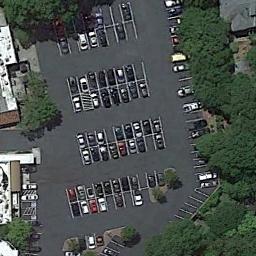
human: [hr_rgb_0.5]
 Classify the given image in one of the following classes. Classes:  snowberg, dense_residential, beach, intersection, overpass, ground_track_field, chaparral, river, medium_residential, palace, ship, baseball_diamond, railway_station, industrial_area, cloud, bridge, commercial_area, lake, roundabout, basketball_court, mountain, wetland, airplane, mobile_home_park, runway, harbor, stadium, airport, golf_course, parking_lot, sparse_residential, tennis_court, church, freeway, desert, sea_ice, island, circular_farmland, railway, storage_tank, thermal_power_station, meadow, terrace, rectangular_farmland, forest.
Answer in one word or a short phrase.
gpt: parking_lot